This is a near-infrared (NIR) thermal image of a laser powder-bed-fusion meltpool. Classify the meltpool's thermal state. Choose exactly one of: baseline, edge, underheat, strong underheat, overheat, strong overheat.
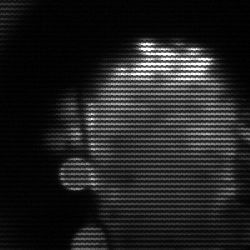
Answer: baseline